Field crop: maize
Growth stage: 2
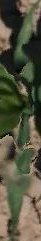
Species: maize